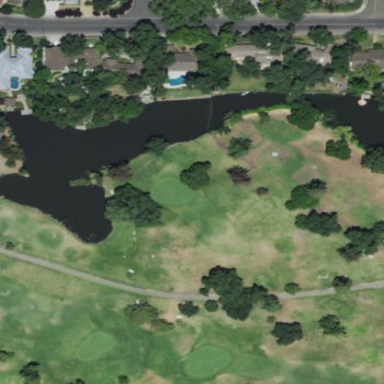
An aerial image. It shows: Scenic view of water hazard on golf course. The natural water feature adds beauty to the landscape.